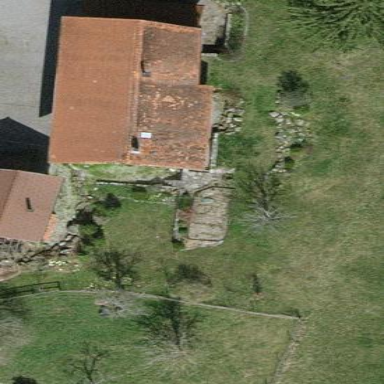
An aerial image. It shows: Farm building.